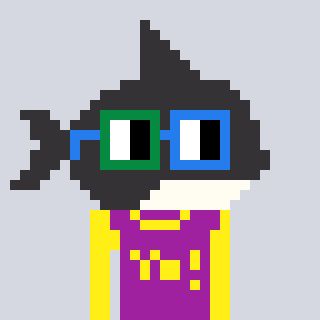
a pixel art character with square green and blue glasses, a orca-shaped head and a magenta-colored body on a cool background